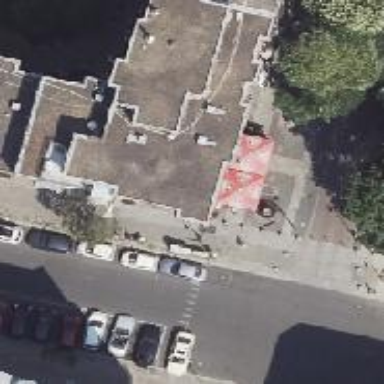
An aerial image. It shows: Bar.